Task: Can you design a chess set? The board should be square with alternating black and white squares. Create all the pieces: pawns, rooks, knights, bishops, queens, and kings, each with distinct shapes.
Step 1872:
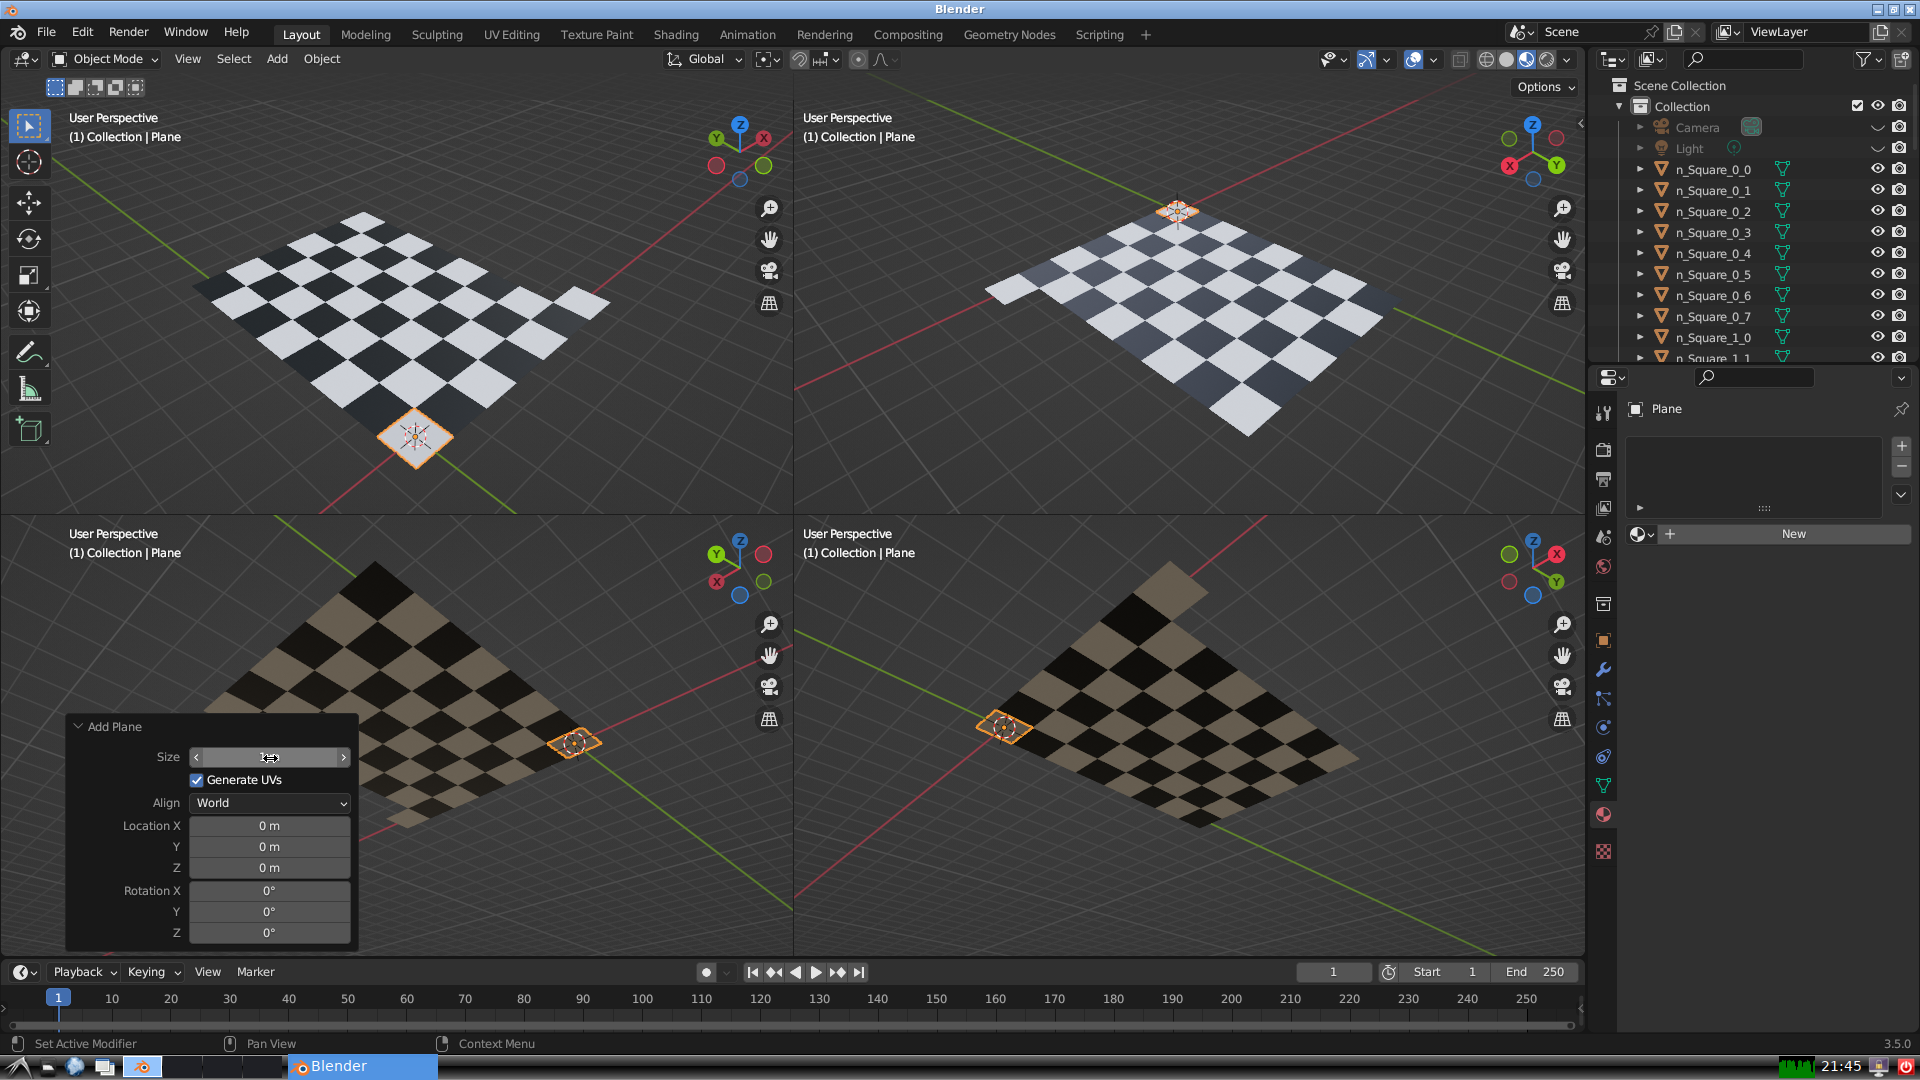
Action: click: no